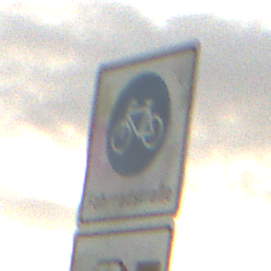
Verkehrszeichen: BeginnFahrradstrasse
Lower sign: MehrspurigeFahrzeugeFrei2
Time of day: SunriseSunset
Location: Outdoor (Nature)
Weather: PartlyCloudy
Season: NotSpecified
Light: Natural